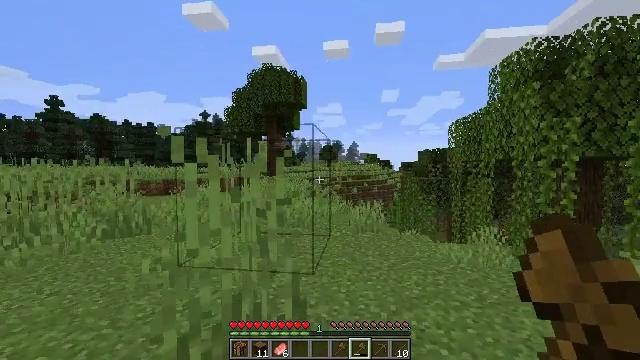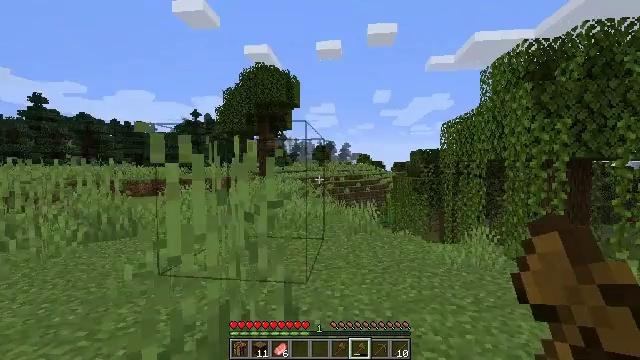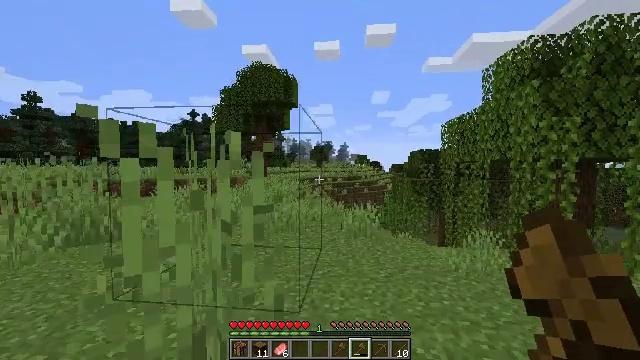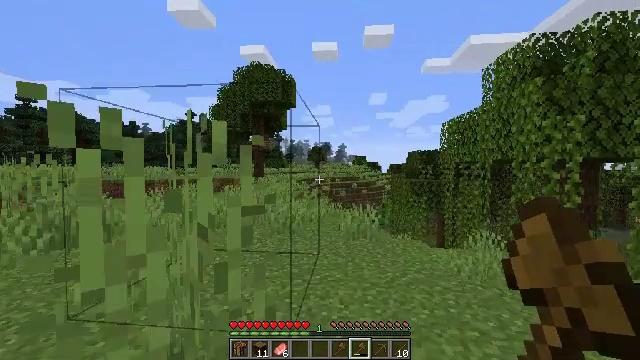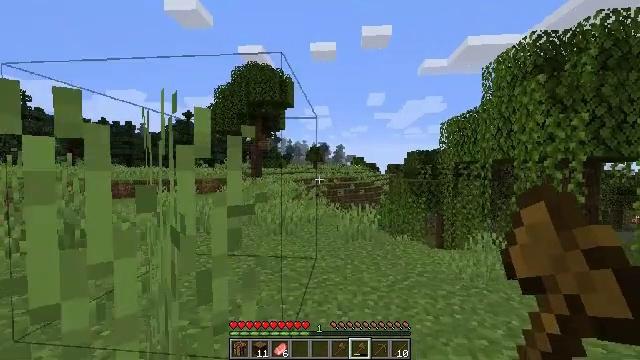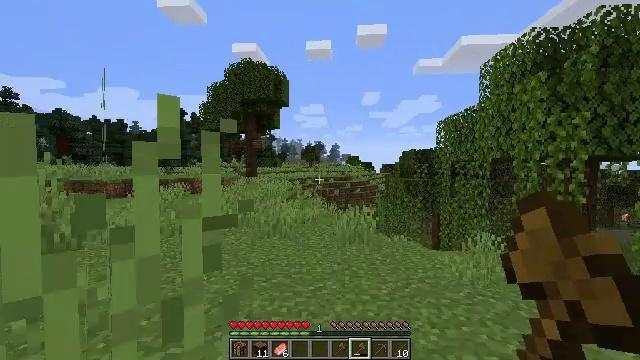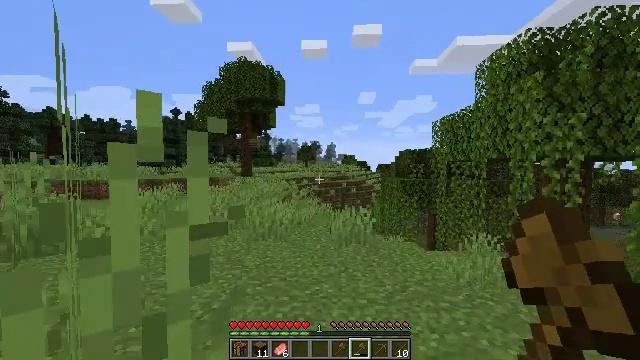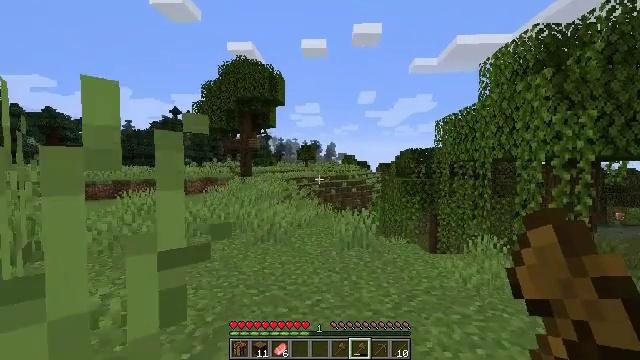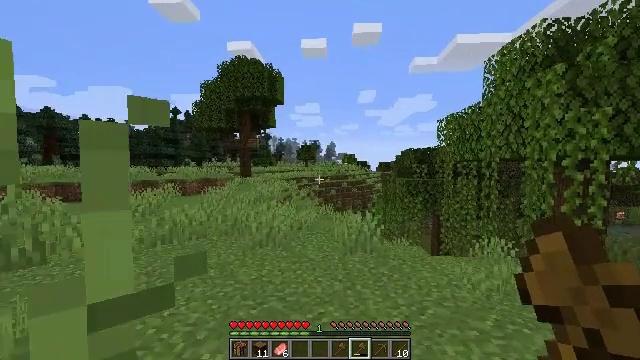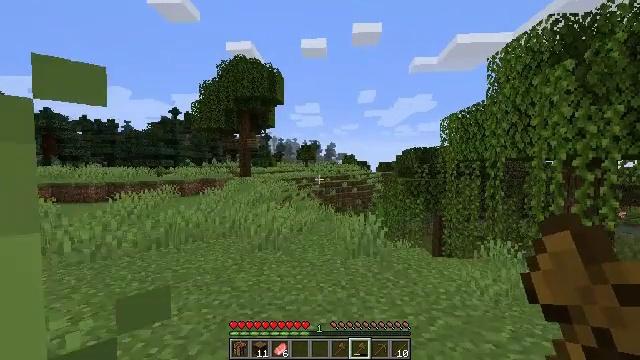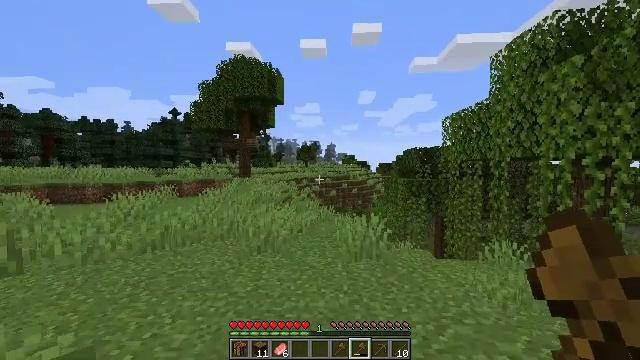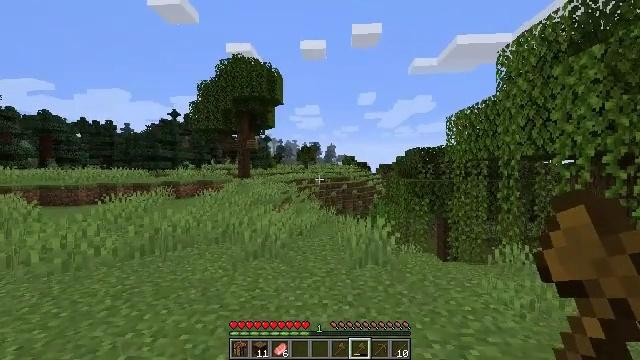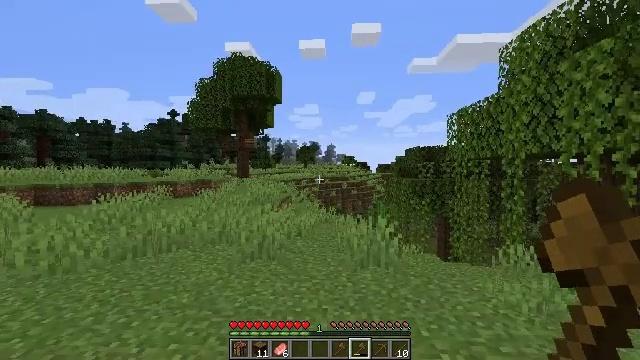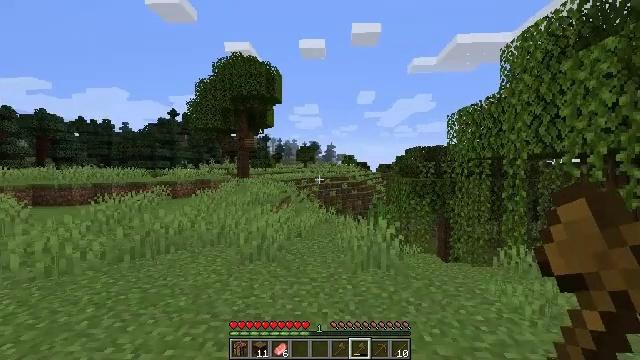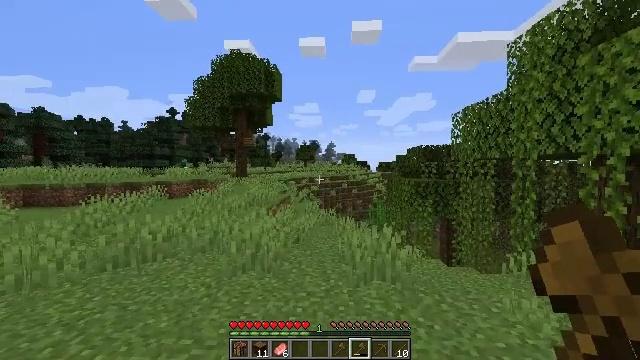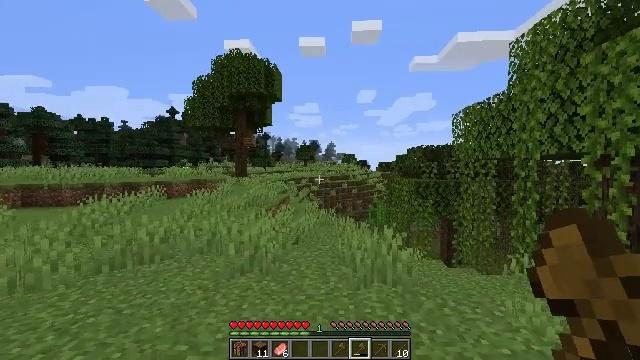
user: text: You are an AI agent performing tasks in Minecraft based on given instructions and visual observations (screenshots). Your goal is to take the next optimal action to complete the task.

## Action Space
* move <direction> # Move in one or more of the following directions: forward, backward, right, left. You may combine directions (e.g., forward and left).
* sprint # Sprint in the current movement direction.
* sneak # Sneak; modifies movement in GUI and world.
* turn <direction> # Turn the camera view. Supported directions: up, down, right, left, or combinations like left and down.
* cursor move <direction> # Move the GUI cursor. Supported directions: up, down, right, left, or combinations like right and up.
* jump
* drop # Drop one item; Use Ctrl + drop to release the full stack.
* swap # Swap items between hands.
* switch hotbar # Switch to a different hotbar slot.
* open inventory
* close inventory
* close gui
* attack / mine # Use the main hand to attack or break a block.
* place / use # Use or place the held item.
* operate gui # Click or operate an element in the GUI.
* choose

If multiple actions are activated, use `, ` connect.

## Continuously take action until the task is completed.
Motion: motion action
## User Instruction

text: Gather clay blocks.
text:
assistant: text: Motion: move forward, turn right
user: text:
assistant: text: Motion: move forward
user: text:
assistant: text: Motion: move forward
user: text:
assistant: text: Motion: move forward
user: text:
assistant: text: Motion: move forward, turn right
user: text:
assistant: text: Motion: move forward
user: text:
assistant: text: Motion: move forward
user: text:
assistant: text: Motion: move forward
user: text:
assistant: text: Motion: move forward
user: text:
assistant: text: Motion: move forward
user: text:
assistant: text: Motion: move forward
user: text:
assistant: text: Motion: move forward
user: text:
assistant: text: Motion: move forward
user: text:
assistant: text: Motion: move forward
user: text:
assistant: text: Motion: move forward
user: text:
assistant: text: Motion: move forward
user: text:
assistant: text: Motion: move forward
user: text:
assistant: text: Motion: move forward, sprint
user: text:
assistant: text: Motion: move forward, sprint
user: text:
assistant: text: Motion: move forward, sprint
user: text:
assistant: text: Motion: move forward, sprint
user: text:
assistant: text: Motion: move forward, sprint
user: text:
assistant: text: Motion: move forward, sprint
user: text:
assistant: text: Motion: move forward, sprint
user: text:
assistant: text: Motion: move forward, sprint
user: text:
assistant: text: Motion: move forward and move left, sprint
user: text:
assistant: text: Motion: move forward and move left, sprint
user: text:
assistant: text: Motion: move forward and move left, sprint, turn right
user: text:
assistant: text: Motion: move forward and move left, sprint, turn right and down
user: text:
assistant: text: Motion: move forward and move left, sprint, turn right and down